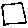
Label: square